Field crop: tomato
Growth stage: 1
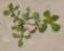
Species: portulaca